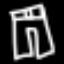
Label: pants